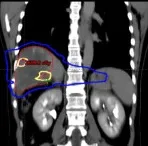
Dose distributions and comparison of treatment response before and after radiotherapy. (A) Dose distribution of transverse, coronal and sagittal view. Based on MR images, the radiation treatment plan for the patient's parenchymal tumor lesion was 25 Gy in 5 fractions, presented as yellow line, and the plan for the overall tumor area was 5 Gy in 5 fractions, presented as blue line.
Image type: radiology (ct)